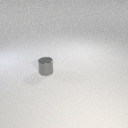
small gray metal cylinder